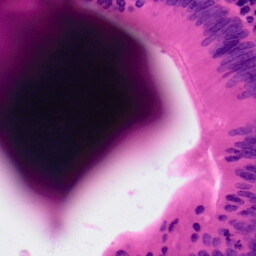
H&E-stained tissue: Colon